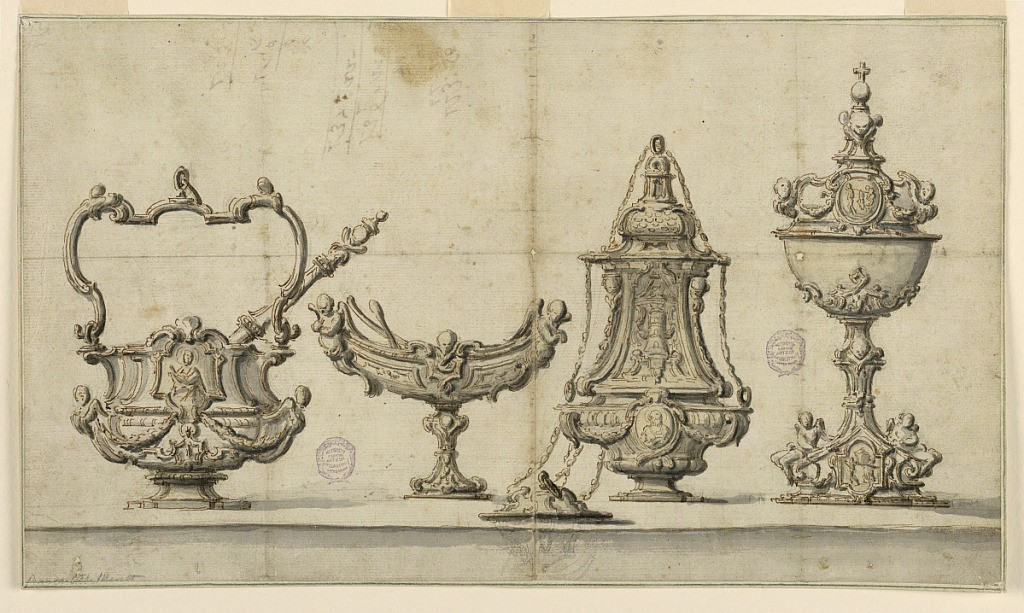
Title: Design for Ecclesiastical Utensils
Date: early 18th century
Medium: Chalk, pen and ink, brush and wash on paper
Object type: Drawing
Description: A holy water vessel with sprinkler, incense boat, censer and ciborium, all with putti and C-scrolls